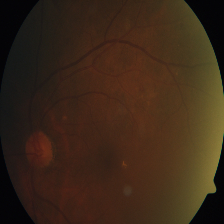
Diabetic retinopathy grade: Proliferative DR